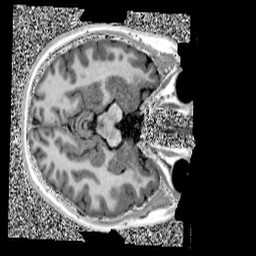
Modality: UNIT1
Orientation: axial
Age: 12
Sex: female
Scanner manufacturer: siemens
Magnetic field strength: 3 T
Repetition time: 4 s
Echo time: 0.00299 s